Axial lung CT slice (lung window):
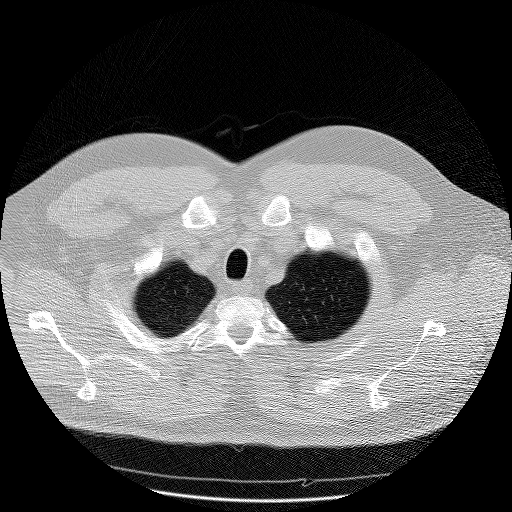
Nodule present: no